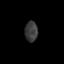
Tissue: prostate
Cell type: Epithelial cells
Senescence score: 0.3483
Nuclear area (px): 256
Mean DAPI intensity: 58.273